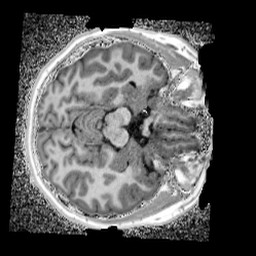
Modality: UNIT1_denoised
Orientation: axial
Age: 12
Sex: female
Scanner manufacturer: siemens
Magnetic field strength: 3 T
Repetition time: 4 s
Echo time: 0.00299 s